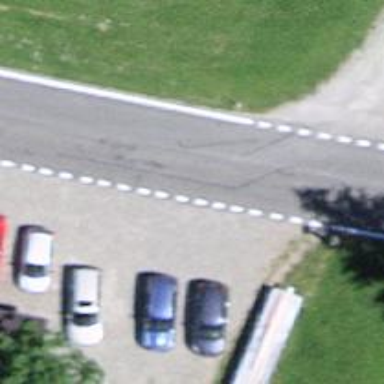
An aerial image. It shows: Bus stop with platform for public transport.